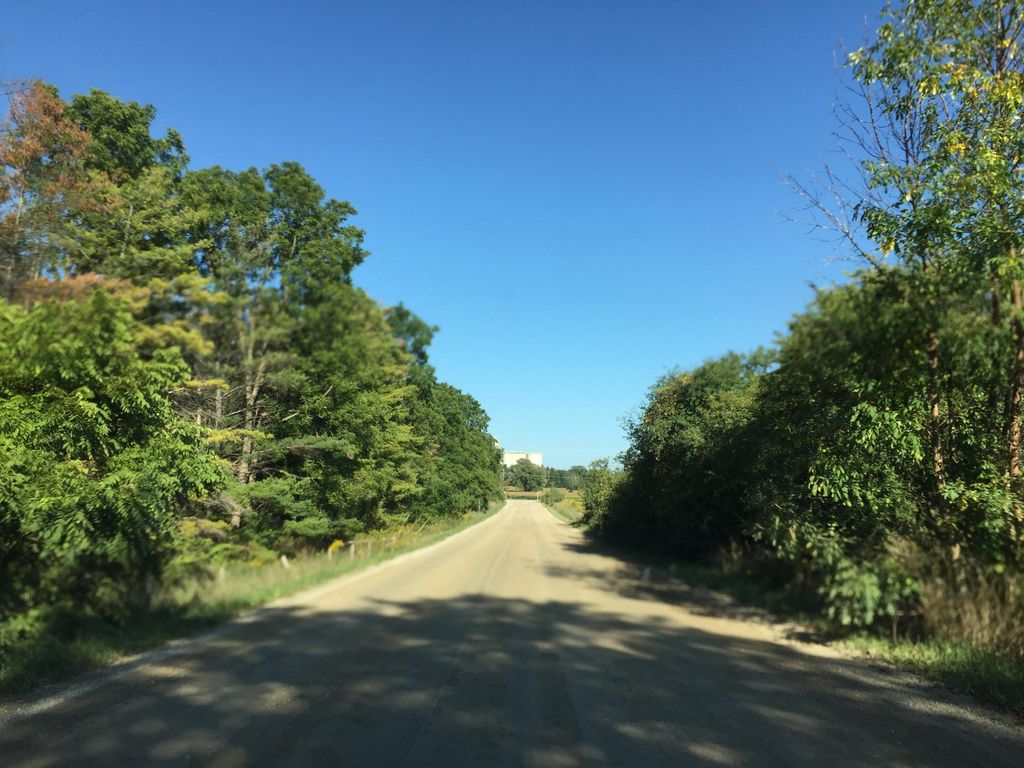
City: kitchener-waterloo